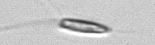
Label: Chrysochromulina